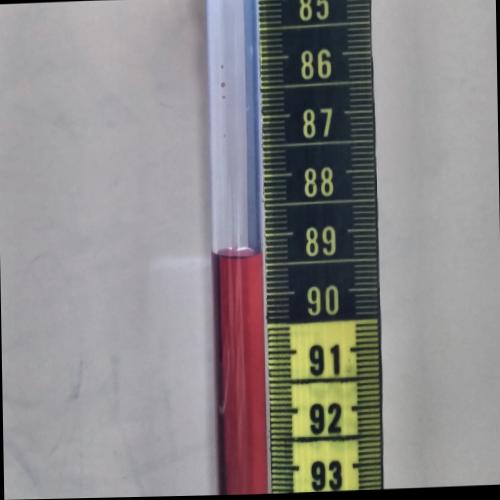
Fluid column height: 89.4 cm